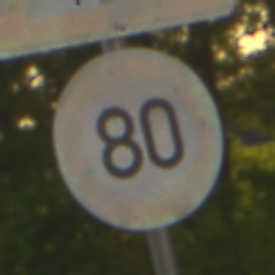
Verkehrszeichen: Geschwindigkeit80
Zusatzzeichen oben: SeitenwindVonLinks
Umgebung: Outdoor, RoadRail
Tageszeit: SunriseSunset
Wetter: Clear
Licht: Natural
Jahreszeit: NotSpecified
Kontrast: LowContrast